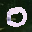
Label: 0